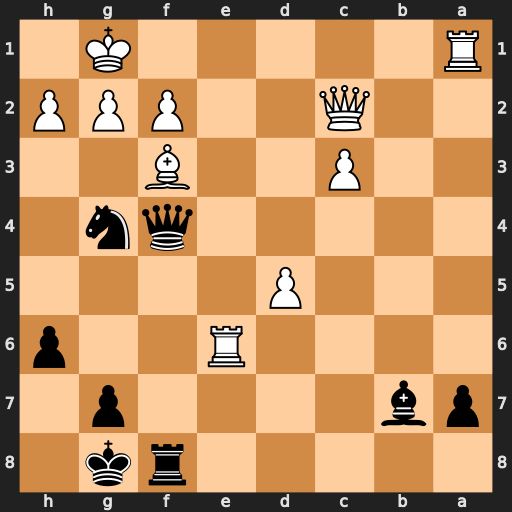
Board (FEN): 5rk1/pb4p1/4R2p/3P4/5qn1/2P2B2/2Q2PPP/R5K1
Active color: b
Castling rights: -
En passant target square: -
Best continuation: Qxh2+ Kf1 Qh1+ Ke2 Qxa1 Bxg4 Bxd5